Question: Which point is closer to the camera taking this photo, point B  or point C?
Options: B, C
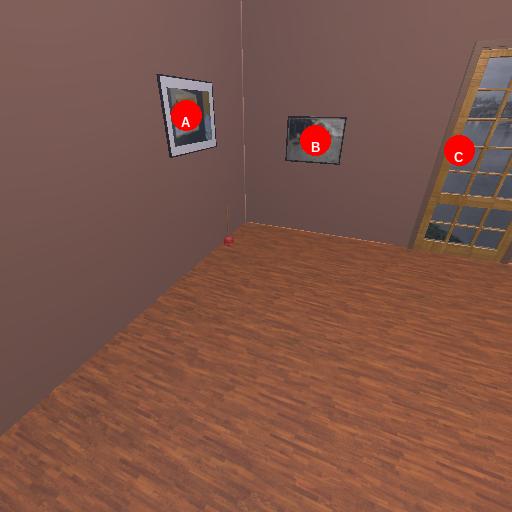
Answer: B